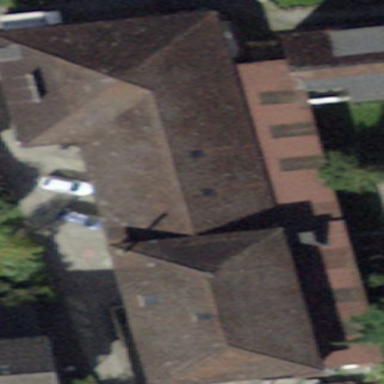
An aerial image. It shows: Building.